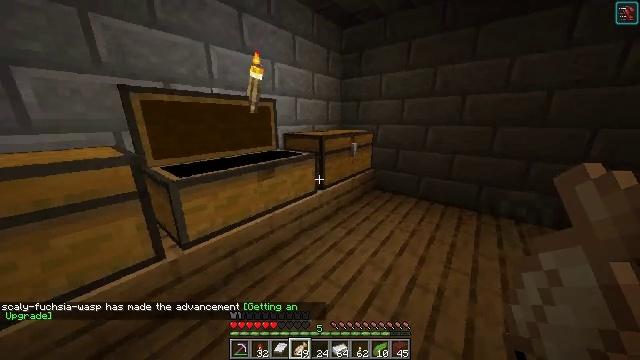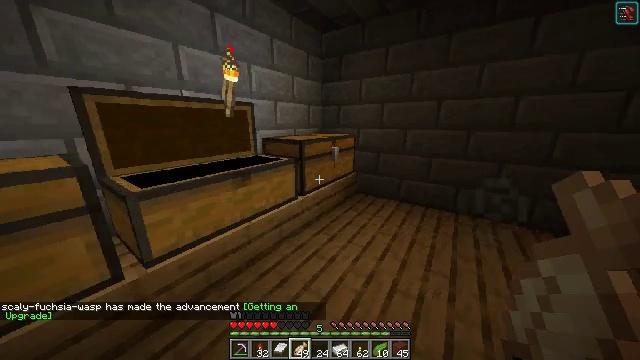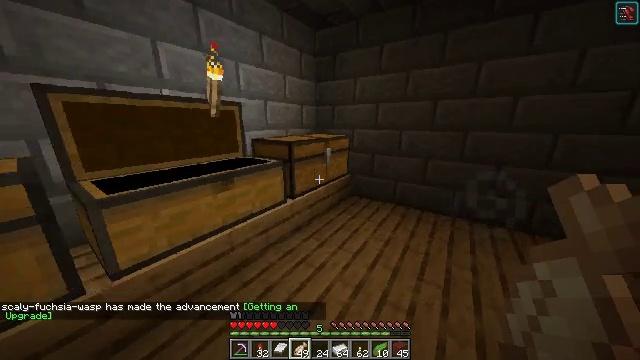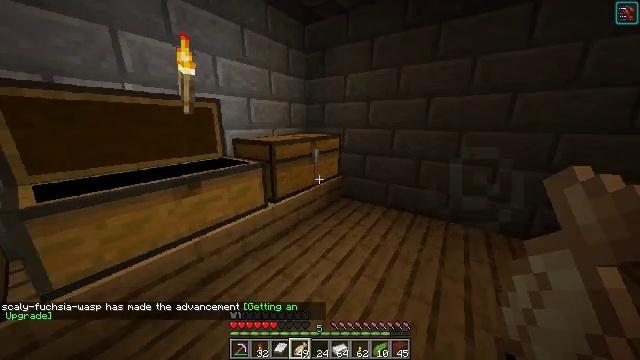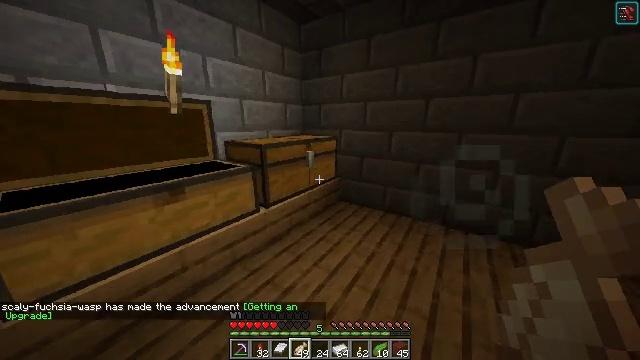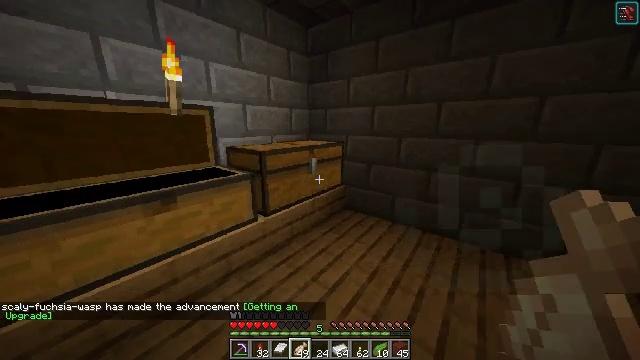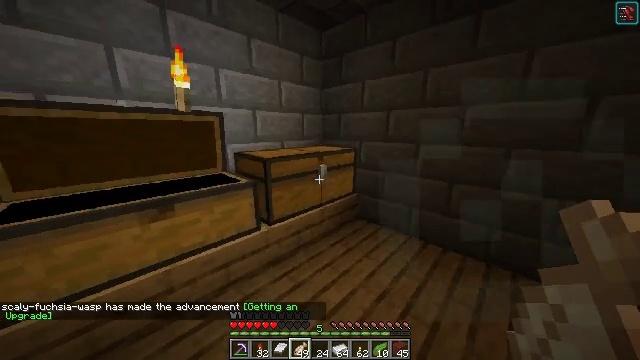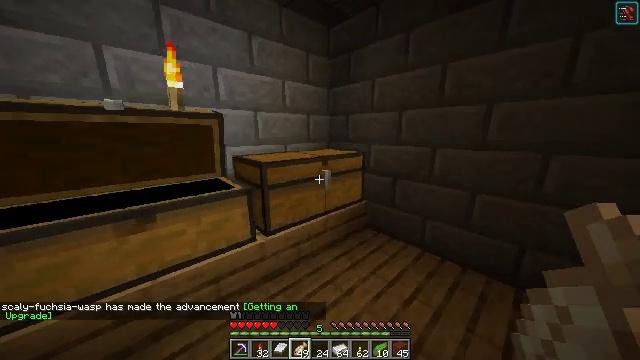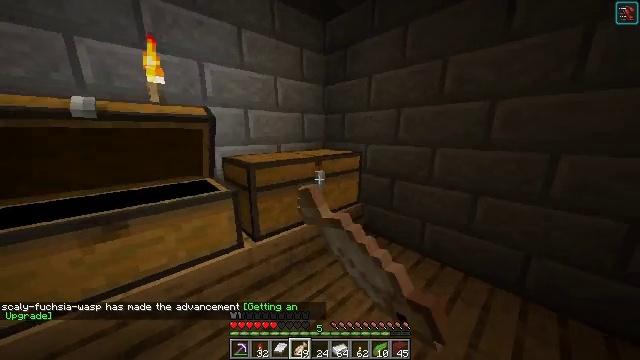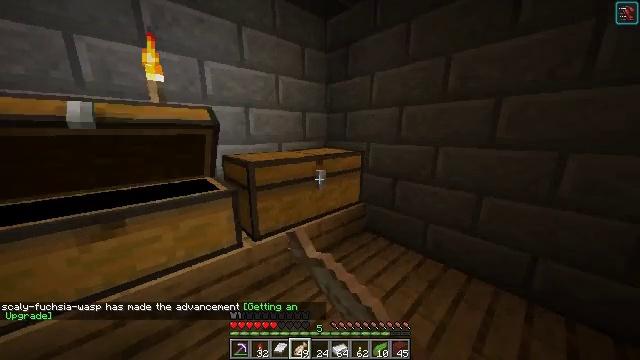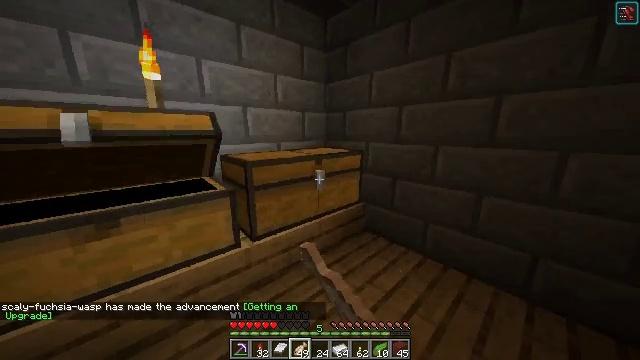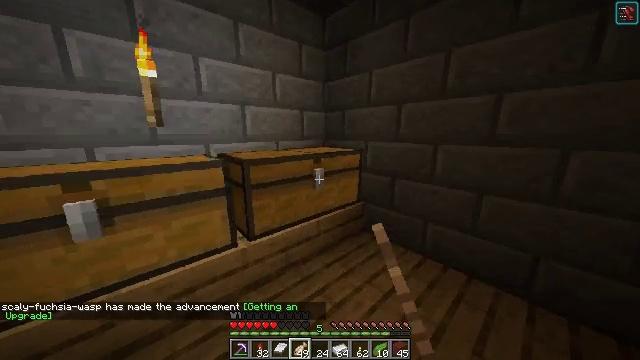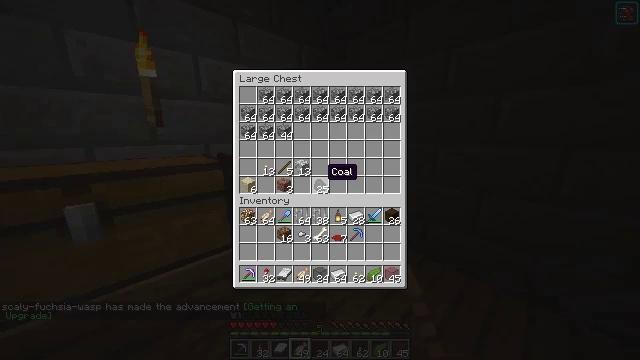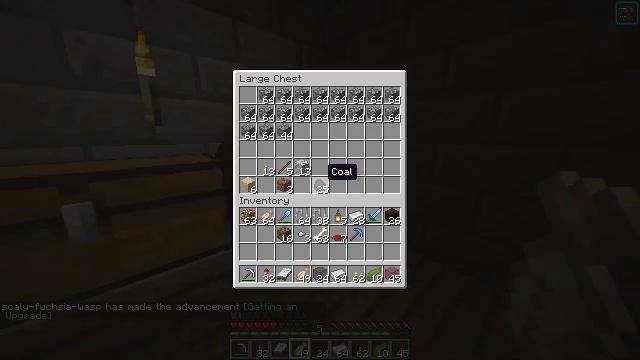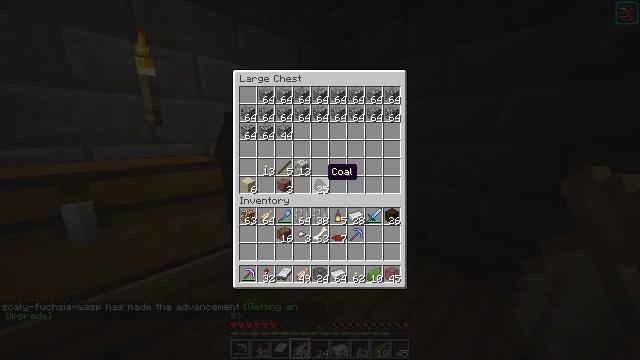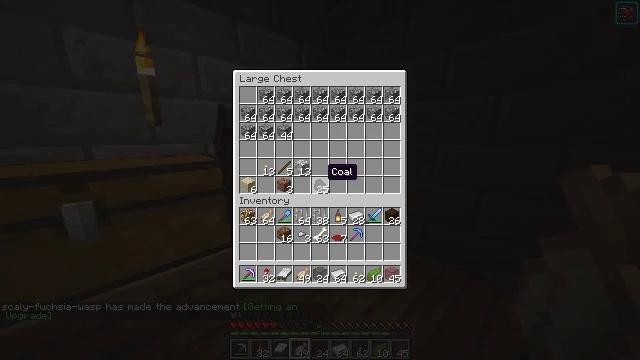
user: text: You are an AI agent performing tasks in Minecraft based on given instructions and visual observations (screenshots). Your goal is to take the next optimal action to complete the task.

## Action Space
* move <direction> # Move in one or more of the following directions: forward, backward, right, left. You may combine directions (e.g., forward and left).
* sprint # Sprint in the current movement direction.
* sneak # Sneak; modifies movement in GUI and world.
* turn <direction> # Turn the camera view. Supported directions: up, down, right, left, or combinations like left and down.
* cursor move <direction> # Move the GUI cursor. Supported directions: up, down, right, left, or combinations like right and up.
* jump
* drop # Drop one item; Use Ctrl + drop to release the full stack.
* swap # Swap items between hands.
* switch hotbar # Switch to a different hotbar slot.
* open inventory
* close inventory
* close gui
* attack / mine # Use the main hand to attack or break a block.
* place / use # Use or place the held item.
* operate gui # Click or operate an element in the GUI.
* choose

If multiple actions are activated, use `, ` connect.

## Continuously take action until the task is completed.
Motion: motion action
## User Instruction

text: Transform iron ingot into iron nugget.
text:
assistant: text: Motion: move forward and move right, turn right
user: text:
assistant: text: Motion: move forward and move right
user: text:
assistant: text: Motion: move forward and move right
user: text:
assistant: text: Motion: move forward and move right
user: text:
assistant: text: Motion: move forward and move right, turn left and up
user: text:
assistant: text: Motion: move forward, turn left and up
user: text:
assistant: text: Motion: turn left, use / place
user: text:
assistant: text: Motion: use / place
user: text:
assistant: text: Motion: use / place
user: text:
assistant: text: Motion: no_op
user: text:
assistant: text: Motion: no_op
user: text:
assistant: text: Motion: no_op
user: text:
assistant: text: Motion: no_op
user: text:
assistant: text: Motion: no_op
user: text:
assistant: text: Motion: no_op
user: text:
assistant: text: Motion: no_op
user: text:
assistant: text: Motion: no_op
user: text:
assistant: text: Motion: no_op
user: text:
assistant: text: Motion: no_op
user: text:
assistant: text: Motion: no_op
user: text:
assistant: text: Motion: cursor move right and up
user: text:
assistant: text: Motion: cursor move right and up
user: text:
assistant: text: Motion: no_op
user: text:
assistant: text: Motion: no_op
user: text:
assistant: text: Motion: no_op
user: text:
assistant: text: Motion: no_op
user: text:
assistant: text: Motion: close inventory
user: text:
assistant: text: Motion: close inventory
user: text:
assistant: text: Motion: turn left and down, close inventory
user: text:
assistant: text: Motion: turn left and down